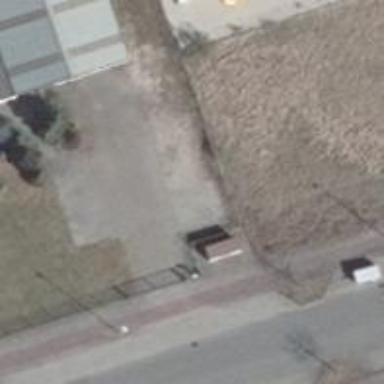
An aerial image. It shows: Power substation.